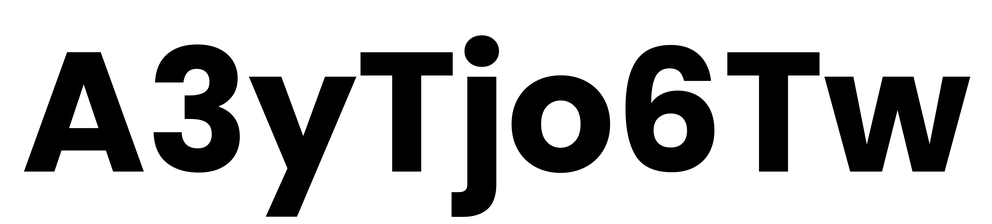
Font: Poppins-Bold